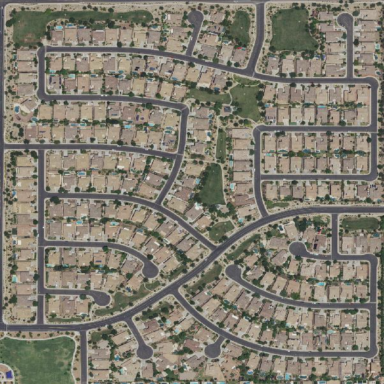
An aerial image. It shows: Residential neighbourhood.